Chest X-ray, AP view. Patient: 53 years old, sex M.
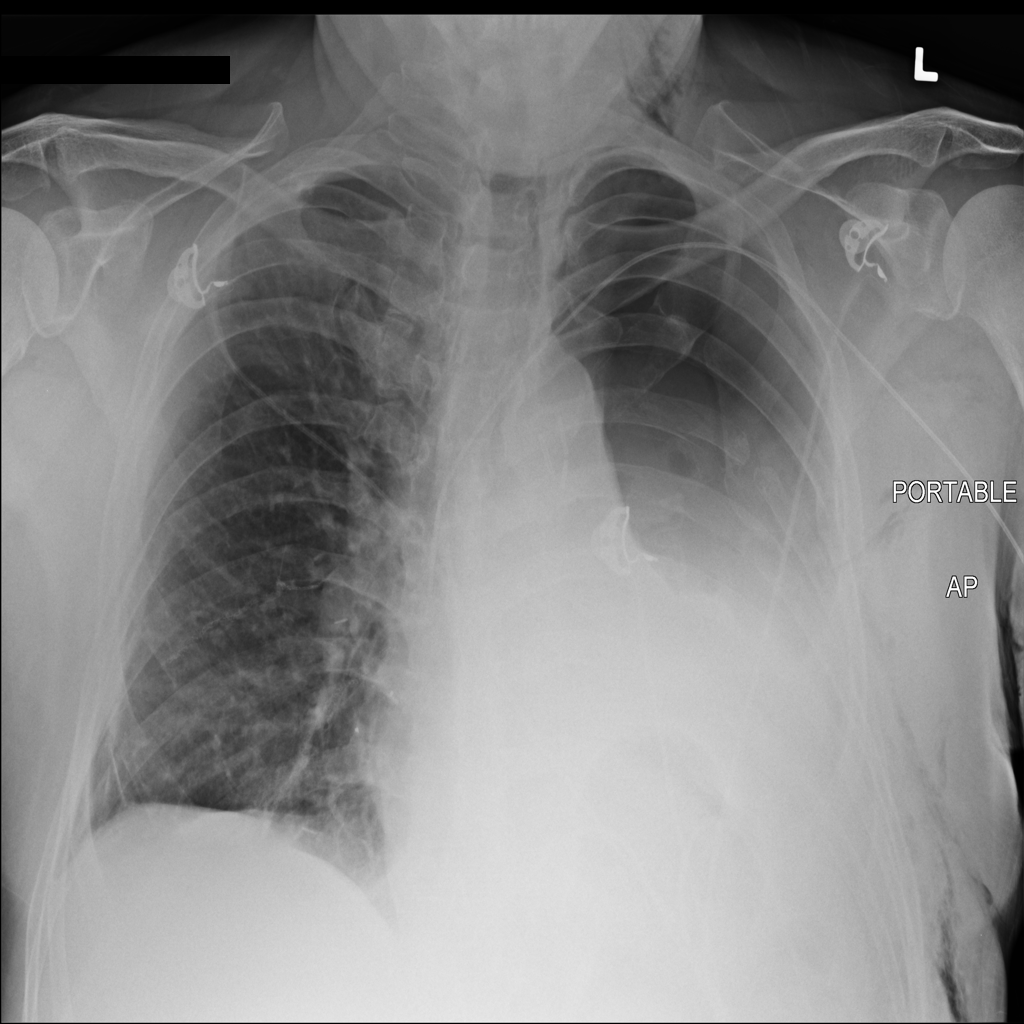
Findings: Emphysema